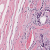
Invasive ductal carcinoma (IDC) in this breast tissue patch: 1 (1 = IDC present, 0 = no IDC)